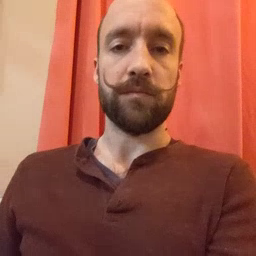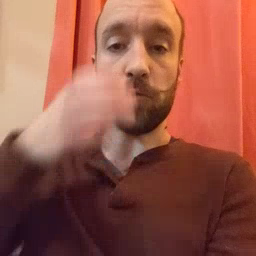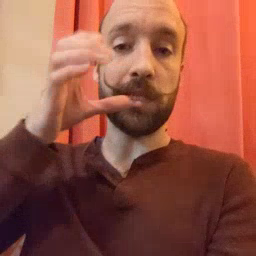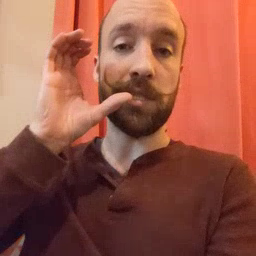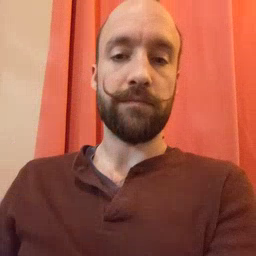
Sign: drink